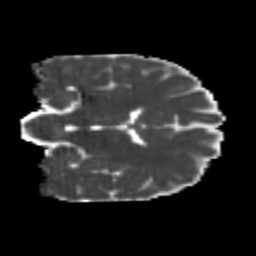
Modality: MD
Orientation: coronal
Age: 20
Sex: male
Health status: healthy
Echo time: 0.074 s